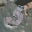
Label: 5